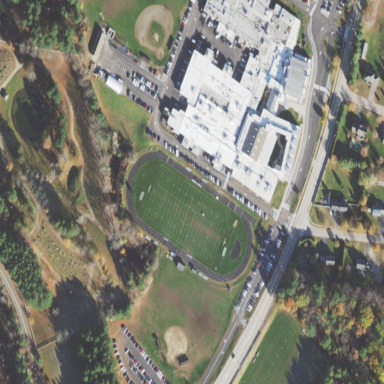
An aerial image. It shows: American football pitch for leisure and sport activities.